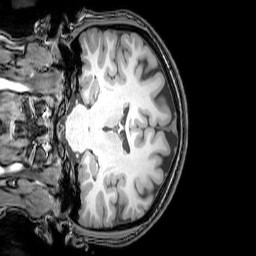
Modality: T1w
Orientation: coronal
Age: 24
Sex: female
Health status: healthy
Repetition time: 0.081 s
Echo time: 0.037 s